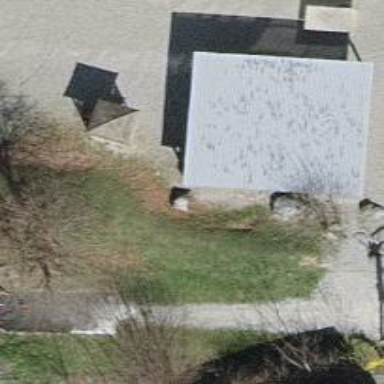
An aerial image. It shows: View of roof of building.